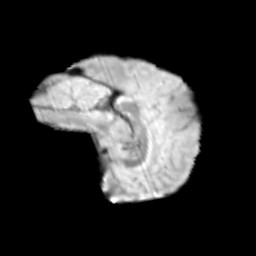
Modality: T2w
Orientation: sagittal
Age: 12
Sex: female
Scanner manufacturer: siemens
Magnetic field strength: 3 T
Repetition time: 3.8 s
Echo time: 0.07 s